Question: I've been strunggling with an issue on my project :
I've a mapView and I have to show the annotation presented below (The small (+) is my button)

I've subclassed MKAnnotationView and I have CustomAnnotationView.h like this :
'''
@interface CustomAnnotationView : MKAnnotationView
@property (strong, nonatomic) UIImageView *calloutView;
@property (strong, nonatomic) UIButton *pinButton;
@property (strong, nonatomic) UIView *annView;
- (void)setSelected:(BOOL)selected animated:(BOOL)animated;
- (void)animateCalloutAppearance;
'''
My CustomAnnotationView.m
'''
- (void)setSelected:(BOOL)selected animated:(BOOL)animated{
[super setSelected:selected animated:animated];
if(selected)
{
//building my custom animation
annView = [[ UIView alloc ] initWithFrame:(CGRectMake(0, 0, 30, 30)) ];
annView.frame =CGRectMake(0, 0, 200, 50);
calloutView = [[UIImageView alloc]initWithImage:[UIImage imageNamed:@"customcallout.png"]];
[calloutView setFrame:CGRectMake(-25, 50, 0, 0)];
[calloutView sizeToFit];
[self animateCalloutAppearance];
//I tried to add a button here but I could't do it like it should be
[annView addSubview:calloutView];
[self addSubview:annView];
}
else
{
//Remove your custom view...
[annView removeFromSuperview];
}
}
- (void)didAddSubview:(UIView *)subview{
if ([[[subview class] description] isEqualToString:@"UICalloutView"]) {
for (UIView *subsubView in subview.subviews) {
if ([subsubView class] == [UIImageView class]) {
UIImageView *imageView = ((UIImageView *)subsubView);
[imageView removeFromSuperview];
}else if ([subsubView class] == [UILabel class]) {
UILabel *labelView = ((UILabel *)subsubView);
[labelView removeFromSuperview];
}
}
}
}
- (void)animateCalloutAppearance {
CGFloat scale = 0.001f;
calloutView.transform = CGAffineTransformMake(scale, 0.0f, 0.0f, scale, 0, -50);
[UIView animateWithDuration:0.15 delay:0 options:UIViewAnimationCurveEaseOut animations:^{
CGFloat scale = 1.1f;
calloutView.transform = CGAffineTransformMake(scale, 0.0f, 0.0f, scale, 0, 2);
} completion:^(BOOL finished) {
[UIView animateWithDuration:0.1 delay:0 options:UIViewAnimationCurveEaseInOut animations:^{
CGFloat scale = 0.95;
calloutView.transform = CGAffineTransformMake(scale, 0.0f, 0.0f, scale, 0, -2);
} completion:^(BOOL finished) {
[UIView animateWithDuration:0.075 delay:0 options:UIViewAnimationCurveEaseInOut animations:^{
CGFloat scale = 1.0;
calloutView.transform = CGAffineTransformMake(scale, 0.0f, 0.0f, scale, 0, 0);
} completion:nil];
}];
}];
}
@end
'''
With this I'm able to show my custom annotation on the map but I can't figure out how to place a button on it and this button should of course be able to respond to clicks like the callback 'calloutAccessoryControlTapped:'
Please anyone with a working example code or idea.
Thank you.
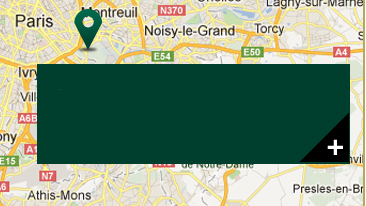
Answer: I solved this using '- (UIView*)hitTest' in my 'CustmAnnotationView.m' class. I have a separate nib for the callout view and use hittest to determine whether the UILabel named 'directionsButton' (linked from the callout nib) was clicked:
'''
- (void)setSelected:(BOOL)selected animated:(BOOL)animated
{
if (selected) {
calloutVisible = YES;
hitTestBuffer = NO;
self.calloutView = [[[NSBundle mainBundle] loadNibNamed:@"CalloutView" owner:self options:nil] objectAtIndex:0];
[directionsButton setFont:[UIFont fontWithName:@"DIN-Medium" size:12.0f]];
[calloutView setFrame:CGRectMake(calloutView.frame.origin.x, calloutView.frame.origin.y, 280, calloutView.frame.size.height)];
[calloutView setAlpha:0.0f];
[self addSubview:calloutView];
[self sendSubviewToBack:calloutView];
[UIView animateWithDuration:0.3f delay:0.0f options:0 animations:^{
[calloutView setAlpha:1.0f];
} completion:^(BOOL finished) {
}];
[super setSelected:selected animated:animated];
} else {
calloutVisible = NO;
CGRect newFrame = self.frame;
newFrame.size.width = 52;
self.frame = newFrame;
[UIView animateWithDuration:0.3f delay:0.0f options:0 animations:^{
[calloutView setAlpha:0.0f];
} completion:^(BOOL finished) {
[calloutView removeFromSuperview];
}];
}
}
- (void)directionsPressed
{
if ([parent respondsToSelector:@selector(directionsPressed:)])
[parent performSelector:@selector(directionsPressed:) withObject:self.stockist];
}
- (UIView*)hitTest:(CGPoint)point withEvent:(UIEvent *)event
{
if (calloutVisible) {
CGPoint hitPoint = [calloutView convertPoint:point toView:directionsButton];
if ([calloutView pointInside:hitPoint withEvent:event]) {
if (!hitTestBuffer) {
[self directionsPressed];
hitTestBuffer = YES;
}
return [directionsButton hitTest:point withEvent:event];
} else {
hitTestBuffer = NO;
}
}
return [super hitTest:point withEvent:event];
}
'''
In my code 'parent' is my current VC. This is probably not the neatest way but it worked at the time.
The callout looks like this:

A couple of booleans 'calloutVisible' and 'hitTestBuffer' make sure the button is only clickable once and only when visible.